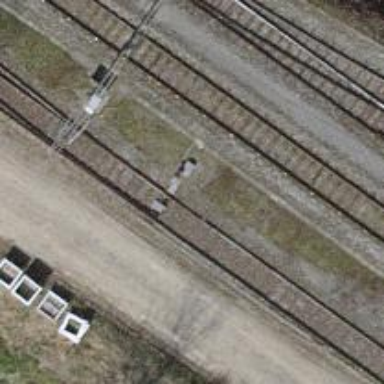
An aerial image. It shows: Railway switch.